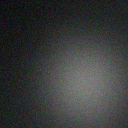
Screen state: off